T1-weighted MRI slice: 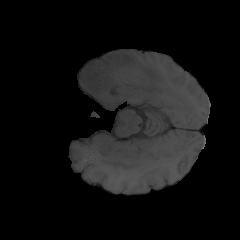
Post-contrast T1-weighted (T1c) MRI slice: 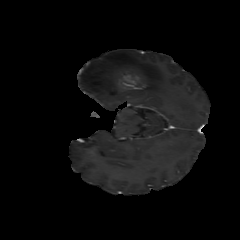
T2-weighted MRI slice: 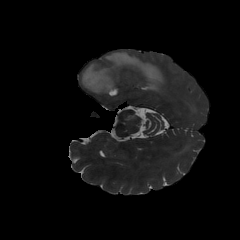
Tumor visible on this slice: yes